Interaction volume radius: 10 \u00c5
Interaction volume height: 30 \u00c5
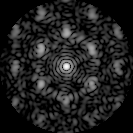
Disorder parameter: 0.5901